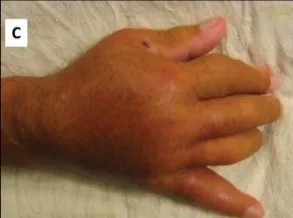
C. Dorsal photograph of affected right hand was demonstrated.
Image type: medical_photograph (skin_photograph)